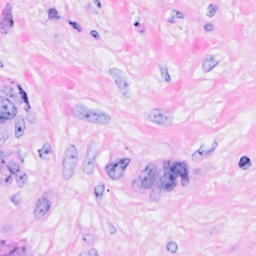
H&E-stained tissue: Breast